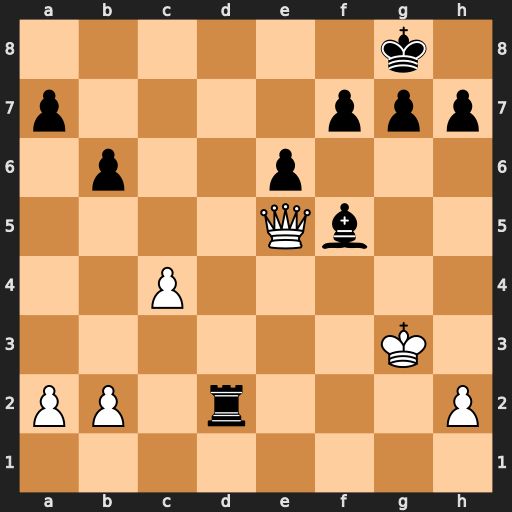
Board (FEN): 6k1/p4ppp/1p2p3/4Qb2/2P5/6K1/PP1r3P/8
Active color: w
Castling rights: -
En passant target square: -
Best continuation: Qb8+ Rd8 Qxd8#